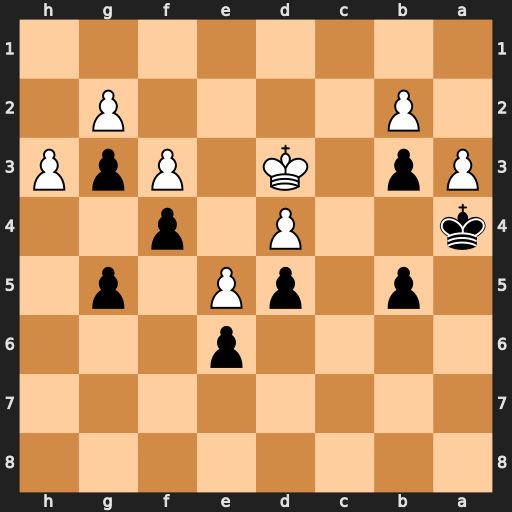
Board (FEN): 8/8/4p3/1p1pP1p1/k2P1p2/Pp1K1PpP/1P4P1/8
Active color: b
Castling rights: -
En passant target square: -
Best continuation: b4 axb4 Kxb4